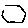
Label: hexagon